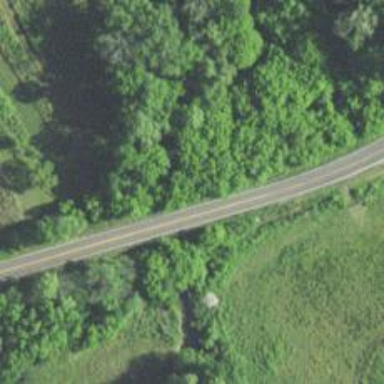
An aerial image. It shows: Culvert tunnel.